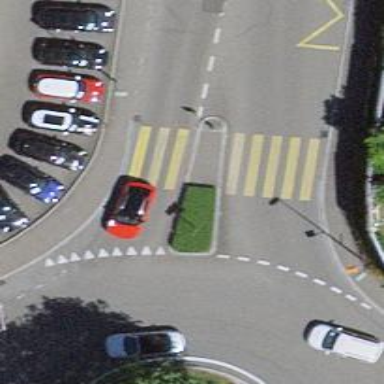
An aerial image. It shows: Zebra crossing with central island.